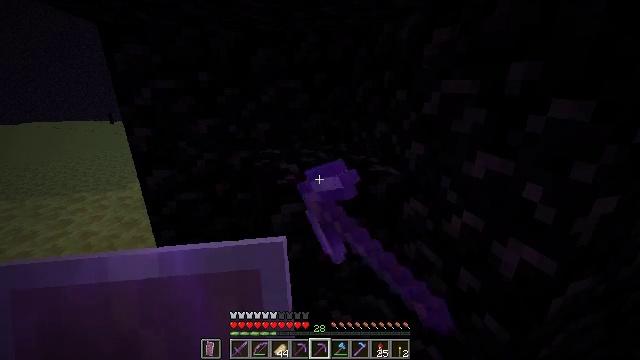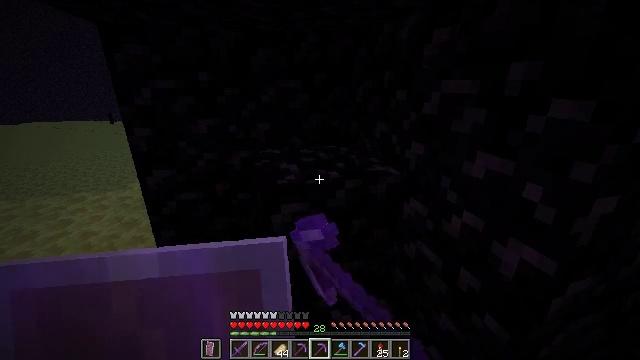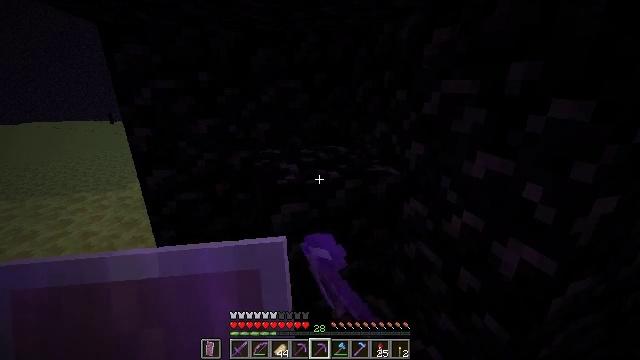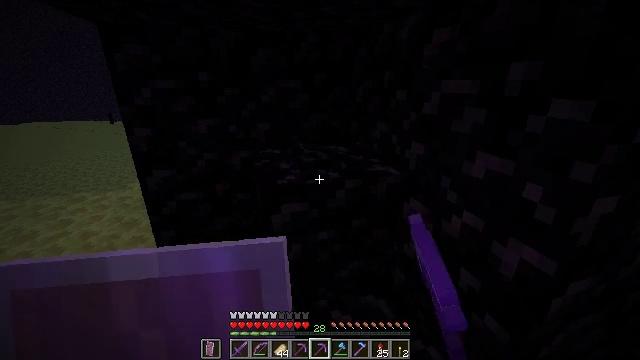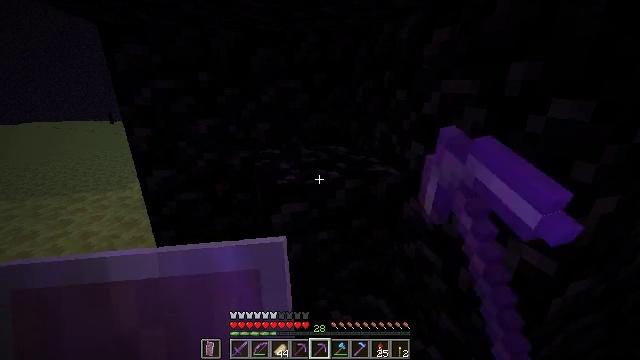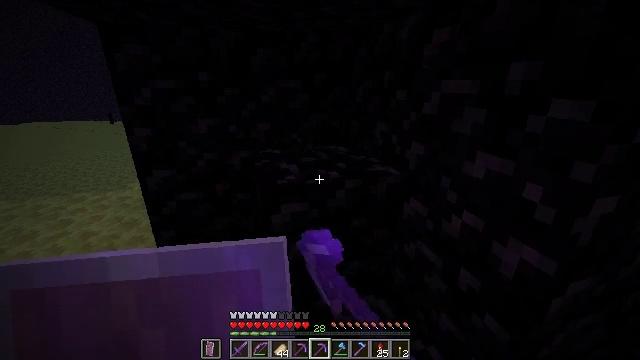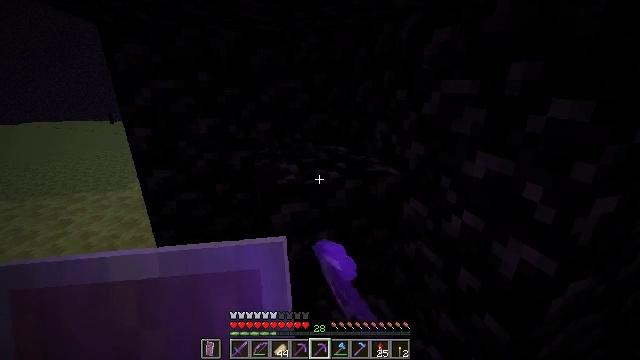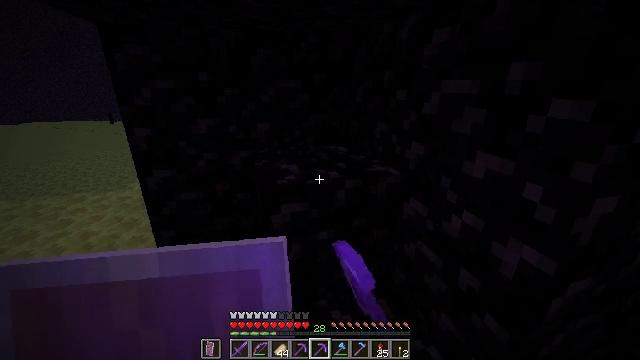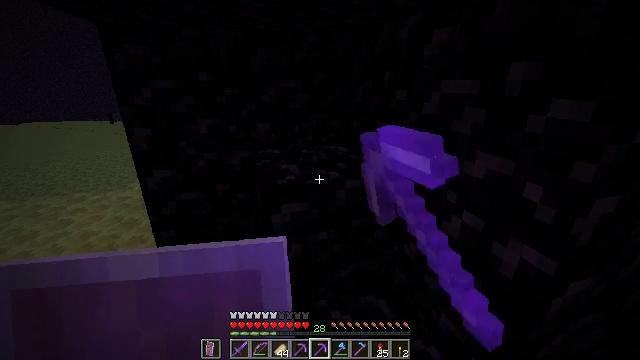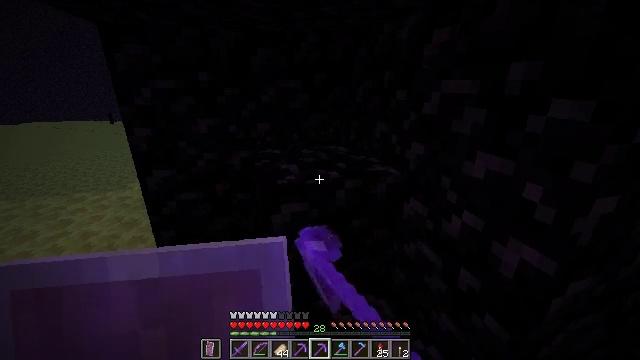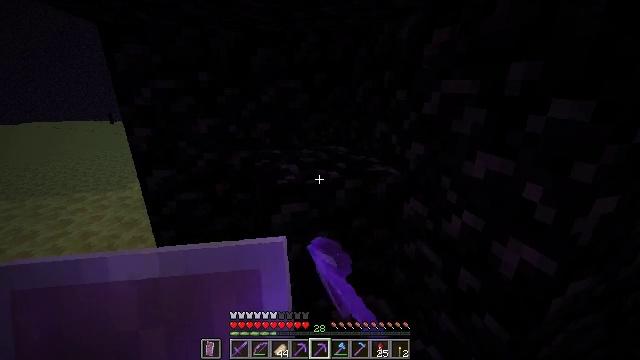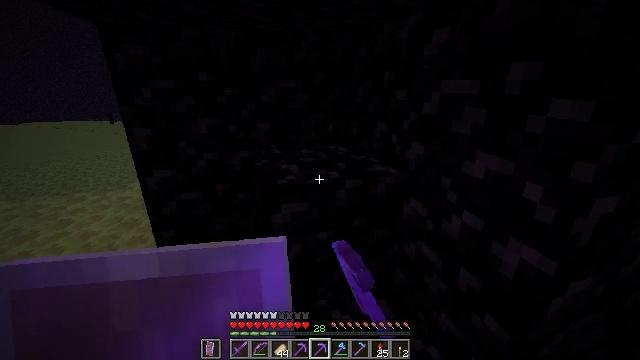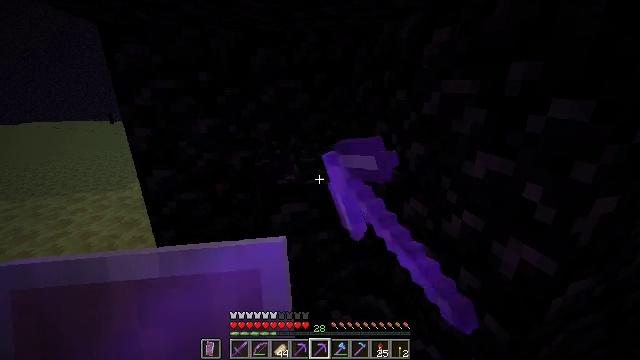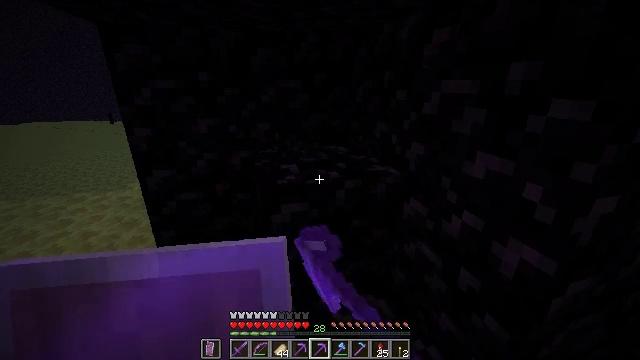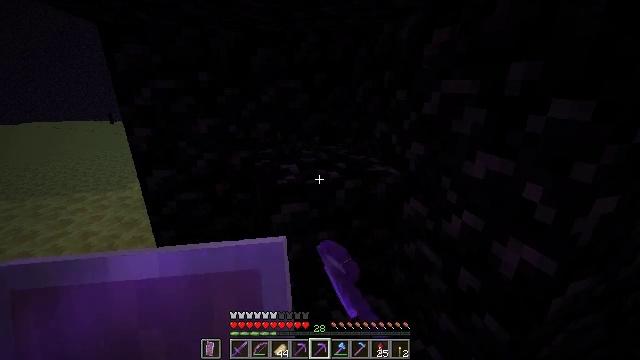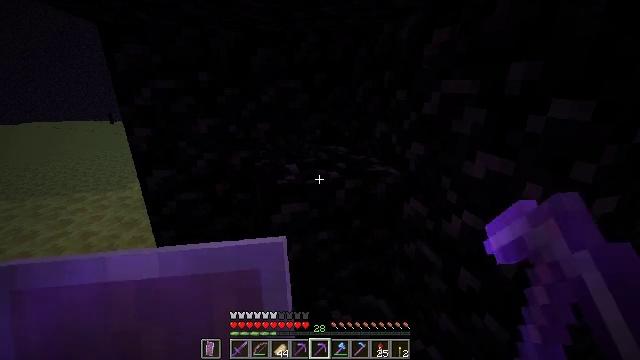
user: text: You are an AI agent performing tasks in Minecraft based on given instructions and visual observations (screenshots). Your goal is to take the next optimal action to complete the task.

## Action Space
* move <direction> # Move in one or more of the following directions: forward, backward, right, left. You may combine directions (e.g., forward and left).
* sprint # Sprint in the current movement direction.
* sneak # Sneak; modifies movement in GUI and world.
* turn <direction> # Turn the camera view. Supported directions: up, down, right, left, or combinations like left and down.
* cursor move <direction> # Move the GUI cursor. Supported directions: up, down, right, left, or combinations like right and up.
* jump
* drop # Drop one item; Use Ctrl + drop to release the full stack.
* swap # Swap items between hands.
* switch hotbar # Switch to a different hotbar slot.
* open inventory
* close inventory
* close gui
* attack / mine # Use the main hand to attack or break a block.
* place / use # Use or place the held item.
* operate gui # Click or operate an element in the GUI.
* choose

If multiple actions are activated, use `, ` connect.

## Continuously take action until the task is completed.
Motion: motion action
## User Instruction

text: Harvest obsidian for portal building.
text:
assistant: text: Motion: attack / mine
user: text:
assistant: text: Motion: attack / mine
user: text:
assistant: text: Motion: attack / mine
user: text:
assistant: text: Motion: attack / mine
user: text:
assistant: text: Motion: attack / mine
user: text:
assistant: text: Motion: attack / mine
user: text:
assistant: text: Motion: attack / mine
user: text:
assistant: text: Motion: attack / mine
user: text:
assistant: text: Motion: attack / mine
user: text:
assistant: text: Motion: attack / mine
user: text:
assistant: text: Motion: attack / mine
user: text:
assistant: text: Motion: attack / mine
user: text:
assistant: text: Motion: attack / mine
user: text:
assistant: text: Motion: attack / mine
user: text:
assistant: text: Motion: attack / mine
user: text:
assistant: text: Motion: attack / mine
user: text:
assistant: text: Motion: attack / mine
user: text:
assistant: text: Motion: attack / mine
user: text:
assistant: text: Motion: attack / mine
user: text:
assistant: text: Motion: attack / mine
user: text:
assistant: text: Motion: attack / mine
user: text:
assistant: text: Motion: attack / mine
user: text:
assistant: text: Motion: attack / mine
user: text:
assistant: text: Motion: attack / mine
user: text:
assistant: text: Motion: attack / mine
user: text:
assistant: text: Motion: attack / mine
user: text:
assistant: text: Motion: attack / mine
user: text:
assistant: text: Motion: attack / mine
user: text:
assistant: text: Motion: attack / mine
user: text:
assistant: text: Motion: attack / mine